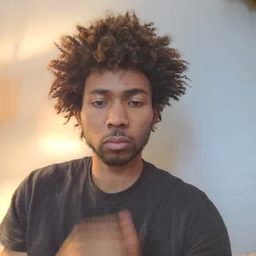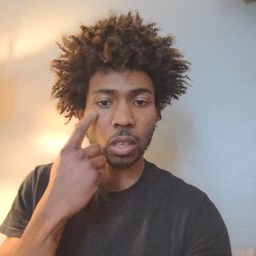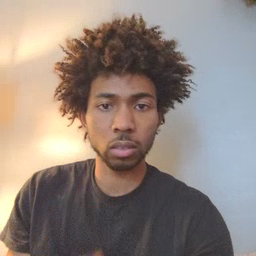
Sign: eye